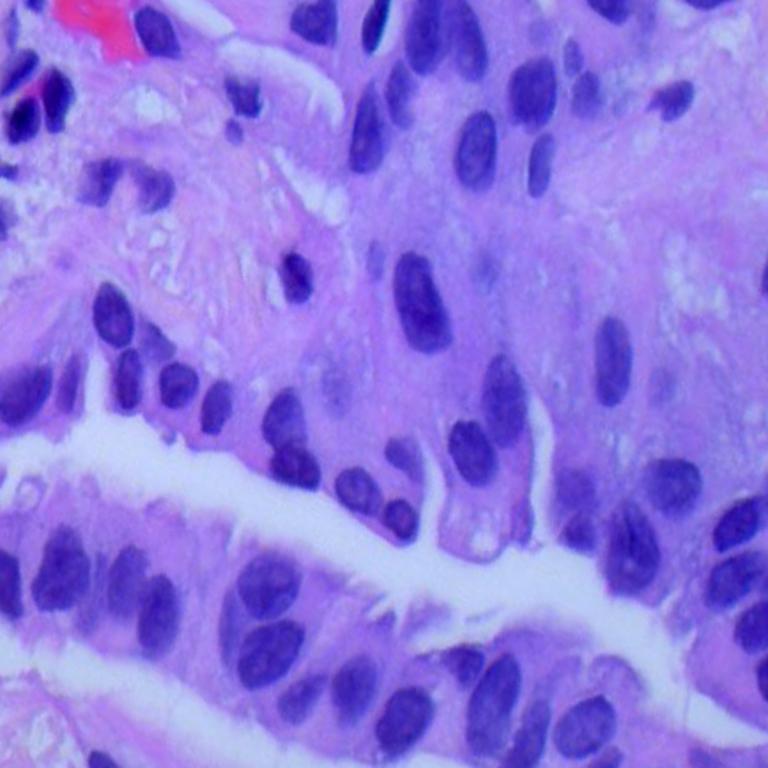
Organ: lung
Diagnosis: adenocarcinomas